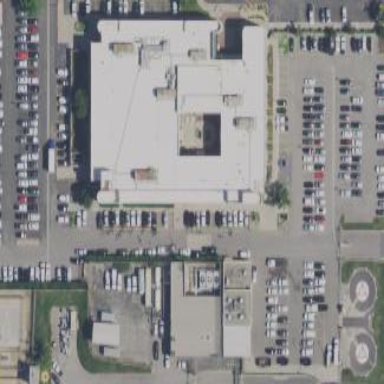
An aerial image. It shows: Police building.